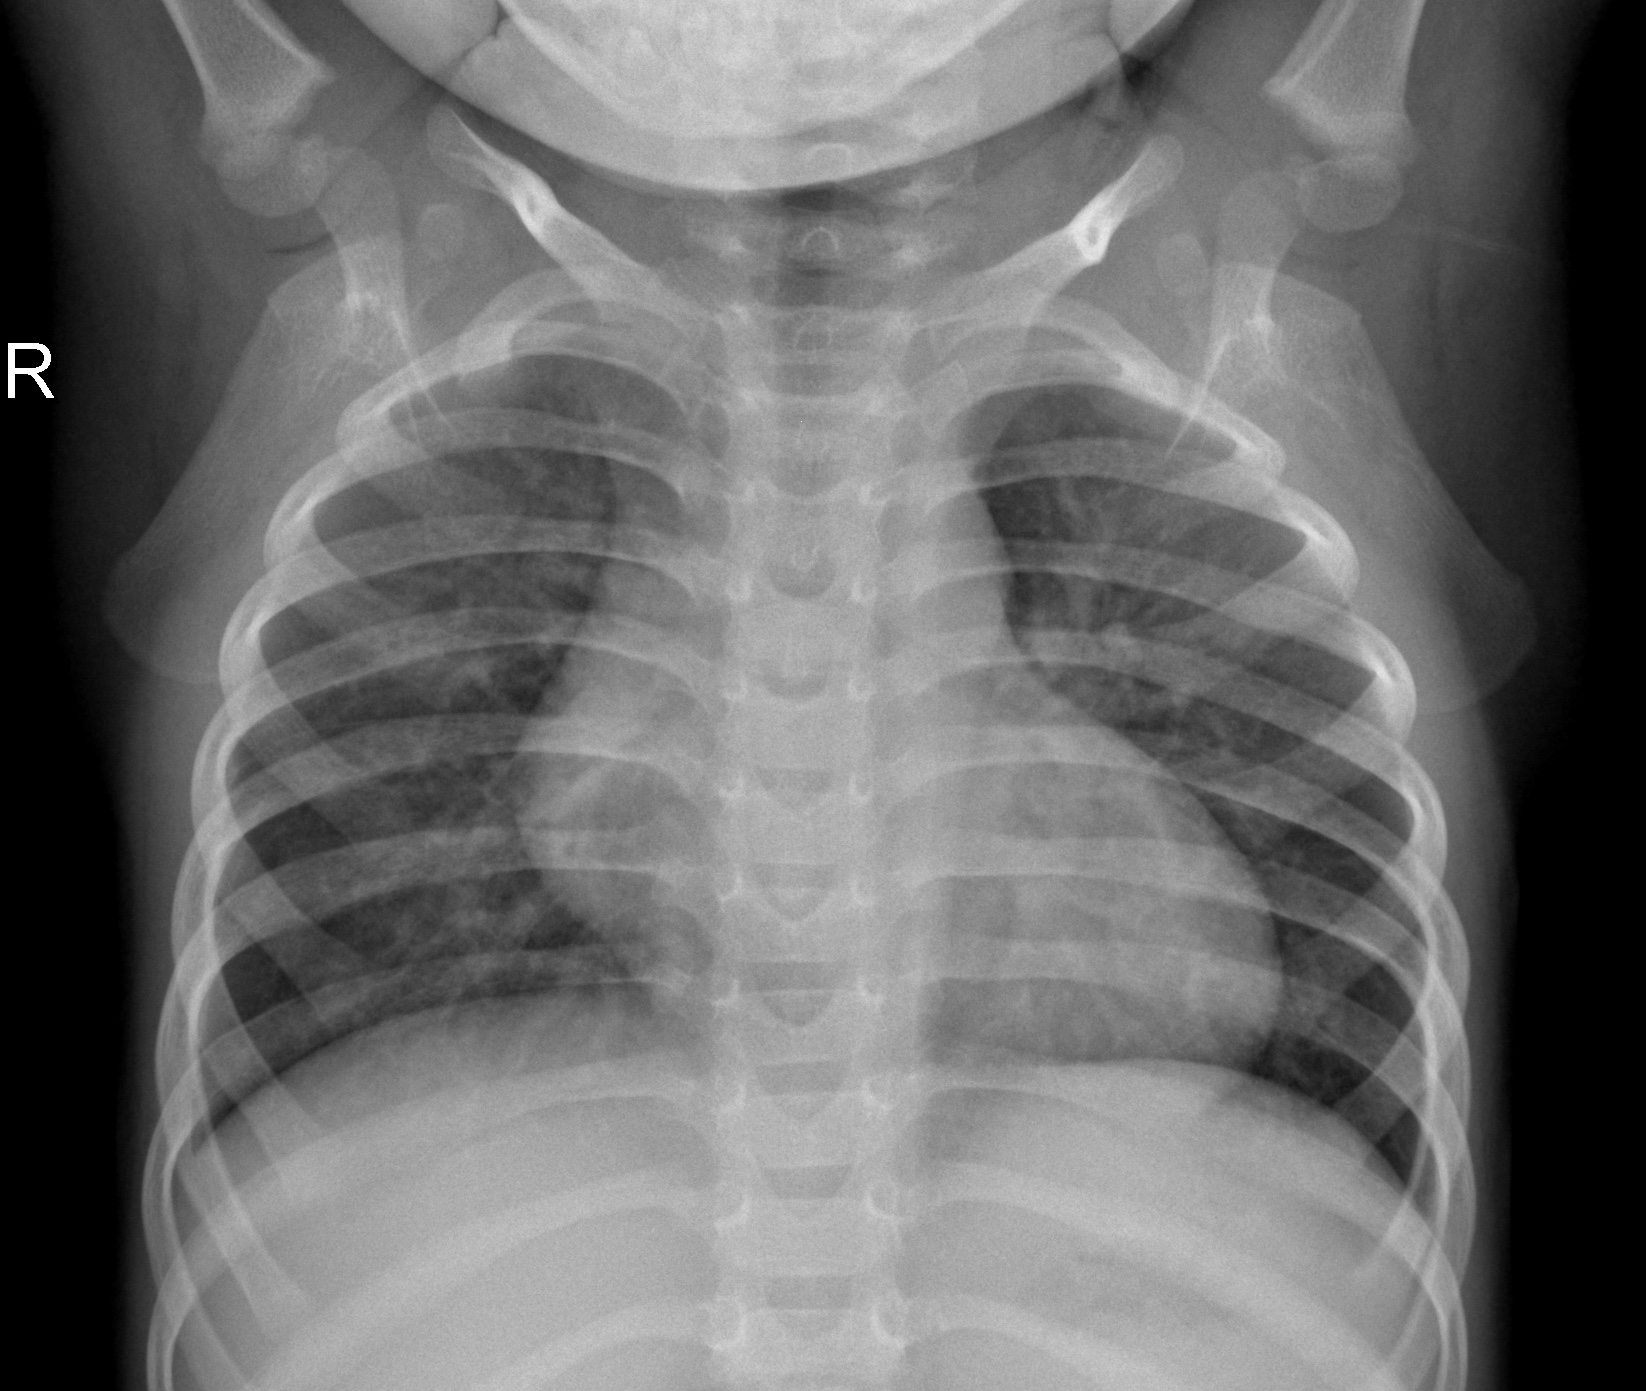
Diagnosis: NORMAL